Question: i have some list
'''
article = ["A",'B','C','D','E','F','G','H']
quote = ['','A','A','C','C','','A','B']
pd.DataFrame({'Article':article,'Quote':quote})
'''
It is to make a hierarchy by citing the quoted texts.
I want this hierarchical format.

As a result, I want to show that A quoted by B, B quoted by H.
How do i code it?
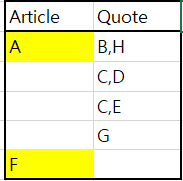
Answer: I'm not quite sure what you mean by making this hierarchy, you can build a Graph for the quoting simply enough:
'''
In []:
article = ["A",'B','C','D','E','F','G','H']
quote = ['','A','A','C','C','','A','B']
d = {}
for a, q in zip(article, quote):
d.setdefault(q, []).append(a)
d
Out[]:
{'', ['A', 'F'], 'A': ['B', 'C', 'G'], 'B': ['H'], 'C': ['D', 'E']}
'''
You can visualize this with a simple recursive function:
'''
def fn(g, n, depth=0):
print('{: >{width}}'.format(n, width=depth*4))
for nn in g.get(n, []):
fn(g, nn, depth+1)
In []:
fn(d, '')
Out[]:
A
B
H
C
D
E
G
F
'''
Or you can display as a network using 'networkx':
'''
In []:
import networkx as nx
G = nx.Graph(d)
G.remove_node('')
nx.draw(G, with_labels=True)
Out[]:
'''
<URL>
You can create the 'DataFrame' you are looking for:
'''
def fn(g, n):
q = [[n]]
while q:
p = q.pop()
if p[-1] not in d:
yield p
continue
for n in g[p[-1]]:
q.append(p + [n])
In []:
pd.DataFrame(list(reversed([(a, ','.join(q)) for _, a, *q in fn(d, '')])))
Out[]:
0 1
0 A B,H
1 A C,D
2 A C,E
3 A G
4 F
'''
Which you can write to Excel using Panda's capabilities.